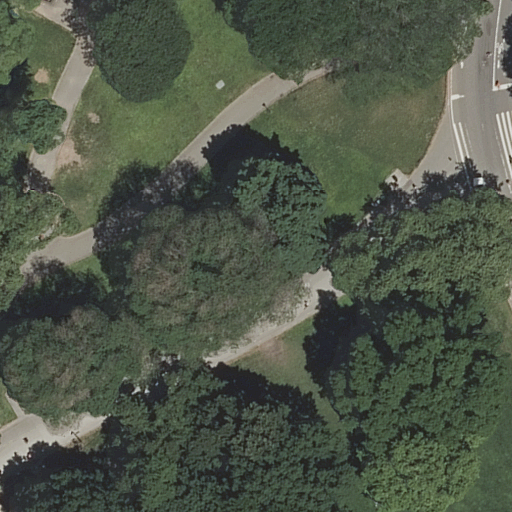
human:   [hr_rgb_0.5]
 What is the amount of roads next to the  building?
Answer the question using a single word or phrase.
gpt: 6

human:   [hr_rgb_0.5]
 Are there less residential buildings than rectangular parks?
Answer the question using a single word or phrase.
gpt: no

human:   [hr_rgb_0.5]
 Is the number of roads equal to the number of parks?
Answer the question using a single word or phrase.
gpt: no

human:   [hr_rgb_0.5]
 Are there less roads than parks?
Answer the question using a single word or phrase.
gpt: no

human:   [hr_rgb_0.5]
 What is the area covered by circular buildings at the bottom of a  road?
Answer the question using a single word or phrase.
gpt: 0m2

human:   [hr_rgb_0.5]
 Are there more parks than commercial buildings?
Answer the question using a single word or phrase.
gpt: yes

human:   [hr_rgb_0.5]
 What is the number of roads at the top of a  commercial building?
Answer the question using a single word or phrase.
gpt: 0

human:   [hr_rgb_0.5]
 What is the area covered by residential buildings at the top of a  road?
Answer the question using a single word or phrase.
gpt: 12m2

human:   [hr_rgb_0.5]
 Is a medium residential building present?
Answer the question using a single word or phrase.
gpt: no

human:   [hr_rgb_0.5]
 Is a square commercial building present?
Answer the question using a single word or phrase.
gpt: no

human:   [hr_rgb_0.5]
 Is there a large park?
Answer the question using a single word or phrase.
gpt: no

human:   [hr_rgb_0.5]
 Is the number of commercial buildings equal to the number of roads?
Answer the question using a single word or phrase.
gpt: no

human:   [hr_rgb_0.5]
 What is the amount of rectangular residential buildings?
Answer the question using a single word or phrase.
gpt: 1

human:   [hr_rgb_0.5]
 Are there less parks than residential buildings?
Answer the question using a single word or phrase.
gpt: no

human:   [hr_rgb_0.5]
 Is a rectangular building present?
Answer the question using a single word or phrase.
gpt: yes

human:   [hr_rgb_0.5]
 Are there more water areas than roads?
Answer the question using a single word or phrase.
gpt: no

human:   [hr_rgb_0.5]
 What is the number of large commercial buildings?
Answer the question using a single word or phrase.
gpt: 0

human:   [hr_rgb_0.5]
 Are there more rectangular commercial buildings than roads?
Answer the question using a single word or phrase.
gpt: no

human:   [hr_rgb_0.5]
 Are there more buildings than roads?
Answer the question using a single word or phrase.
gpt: no

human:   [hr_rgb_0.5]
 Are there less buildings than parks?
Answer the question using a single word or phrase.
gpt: no

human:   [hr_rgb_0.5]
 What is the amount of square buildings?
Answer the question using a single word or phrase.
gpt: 0

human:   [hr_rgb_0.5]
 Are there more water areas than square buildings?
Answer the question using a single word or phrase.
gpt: no

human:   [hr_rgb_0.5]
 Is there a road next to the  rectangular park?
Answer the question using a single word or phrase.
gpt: yes

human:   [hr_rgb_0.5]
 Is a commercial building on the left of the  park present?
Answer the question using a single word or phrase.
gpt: no

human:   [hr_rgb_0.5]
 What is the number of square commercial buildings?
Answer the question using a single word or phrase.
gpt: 0

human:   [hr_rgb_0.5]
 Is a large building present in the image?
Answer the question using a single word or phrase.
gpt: no

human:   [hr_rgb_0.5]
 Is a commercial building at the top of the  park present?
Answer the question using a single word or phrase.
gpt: no

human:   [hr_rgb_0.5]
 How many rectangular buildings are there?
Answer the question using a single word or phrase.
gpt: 1

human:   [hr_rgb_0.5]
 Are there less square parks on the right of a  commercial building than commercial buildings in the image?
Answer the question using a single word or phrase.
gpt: no

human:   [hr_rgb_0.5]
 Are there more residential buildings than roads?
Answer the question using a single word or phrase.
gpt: no

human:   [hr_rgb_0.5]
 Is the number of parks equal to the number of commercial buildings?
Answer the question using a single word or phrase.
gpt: no

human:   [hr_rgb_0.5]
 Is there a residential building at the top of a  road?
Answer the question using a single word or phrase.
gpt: yes

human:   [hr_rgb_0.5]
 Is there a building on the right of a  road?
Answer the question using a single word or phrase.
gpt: no

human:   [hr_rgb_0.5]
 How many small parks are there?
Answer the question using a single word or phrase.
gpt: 0

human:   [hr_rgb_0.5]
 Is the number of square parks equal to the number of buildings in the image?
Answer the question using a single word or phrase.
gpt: no

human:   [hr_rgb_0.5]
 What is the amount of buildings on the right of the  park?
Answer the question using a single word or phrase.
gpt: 1